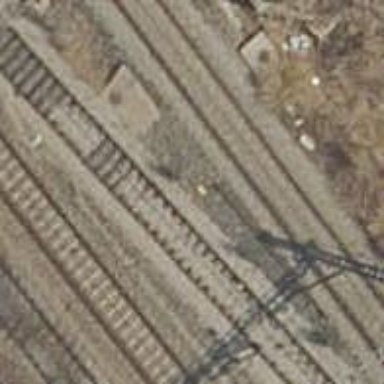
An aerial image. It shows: Railway track with contact line for electrification.